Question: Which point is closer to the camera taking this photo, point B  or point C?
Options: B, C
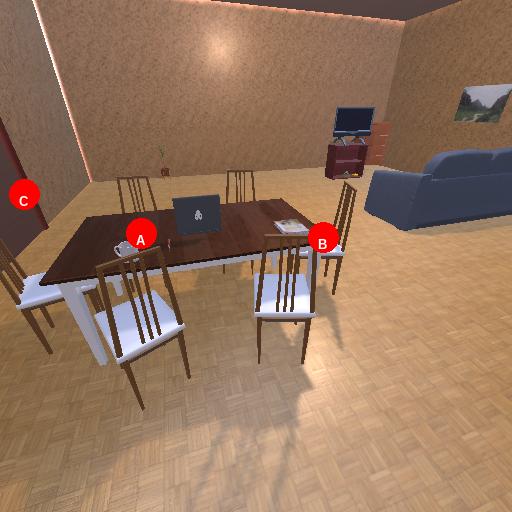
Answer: B